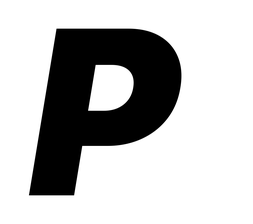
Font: Inter-Italic_Black_Italic